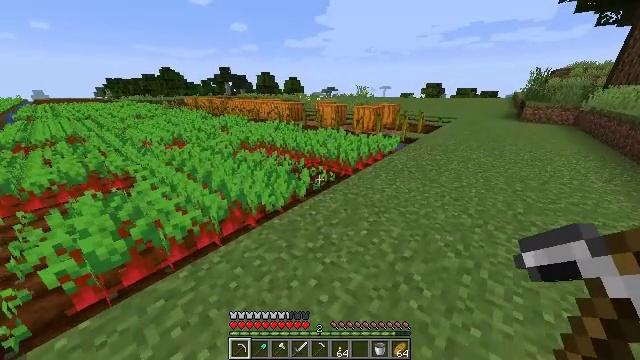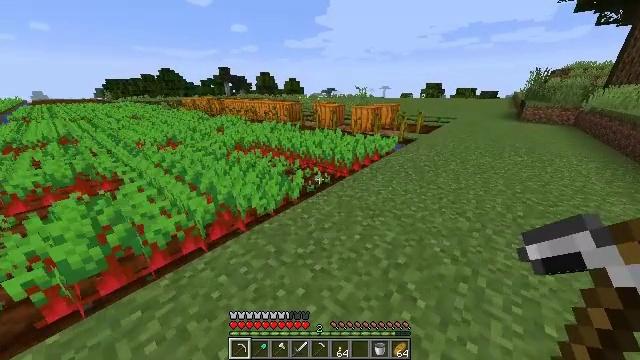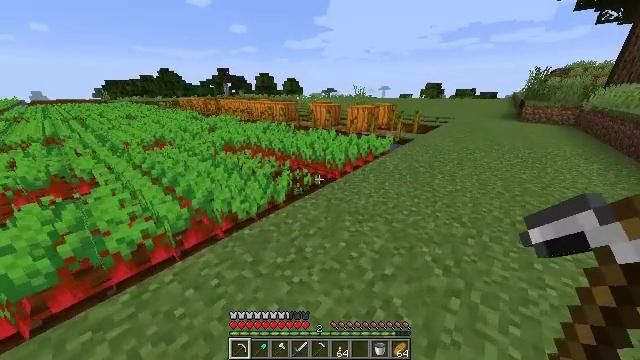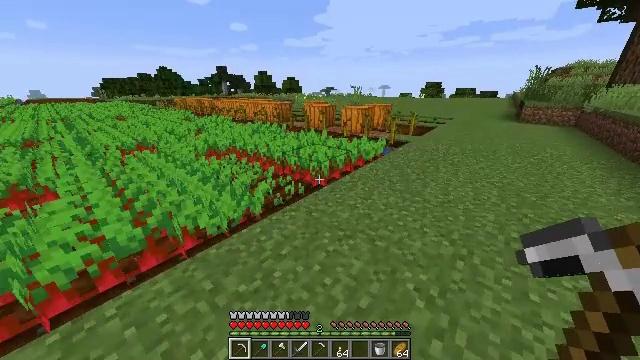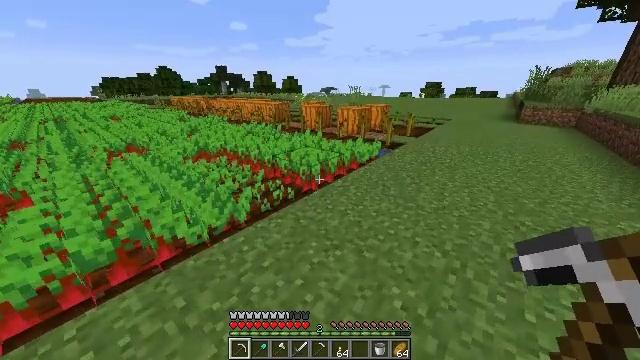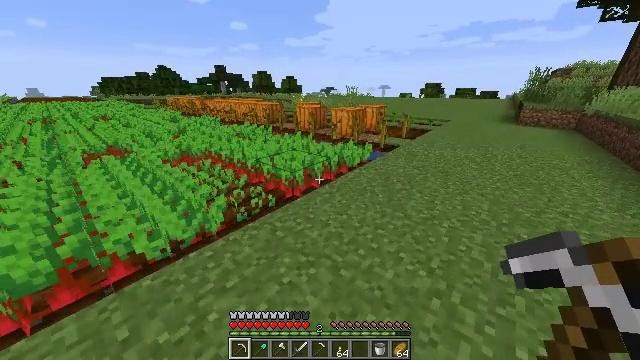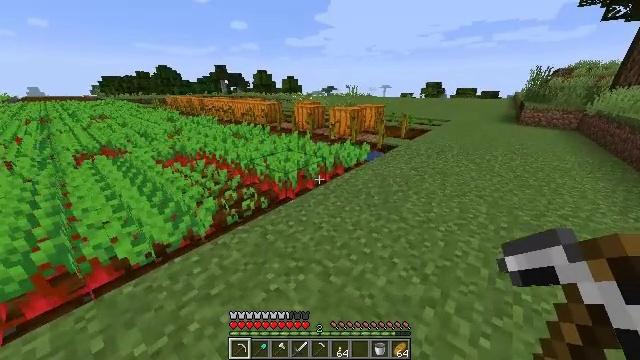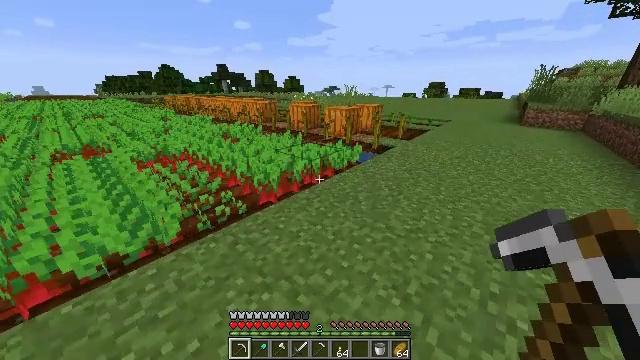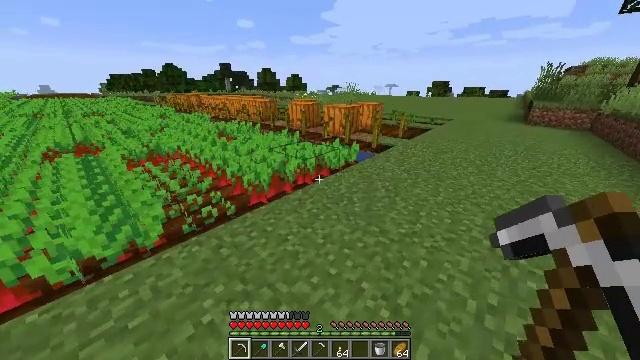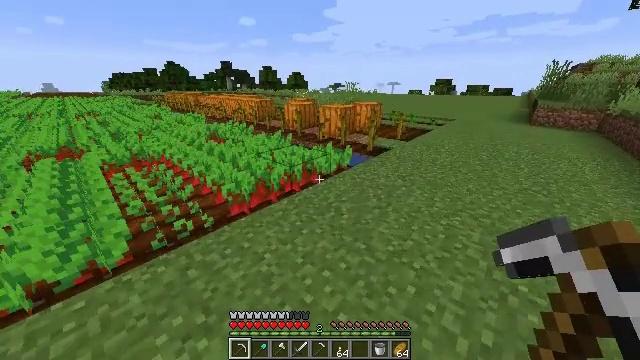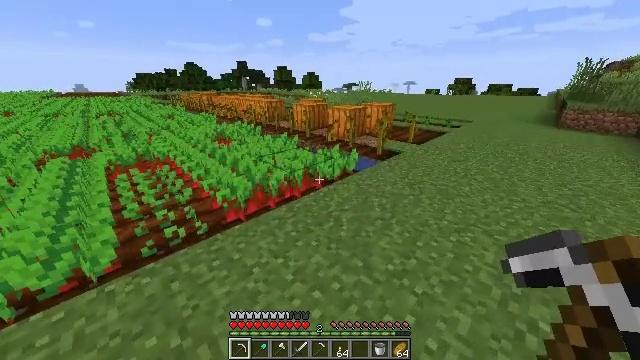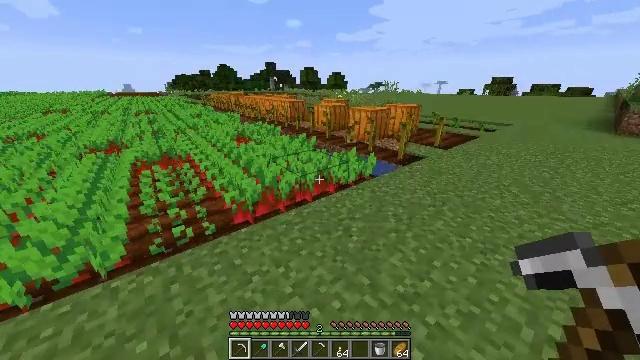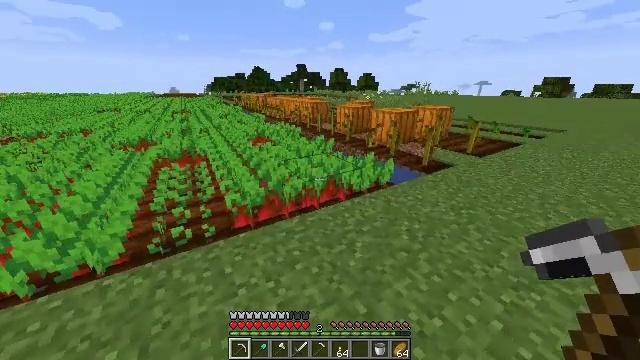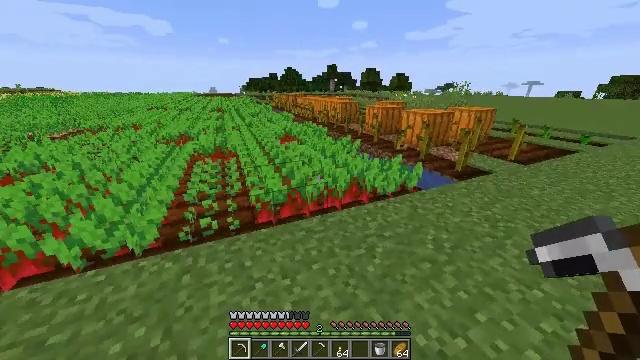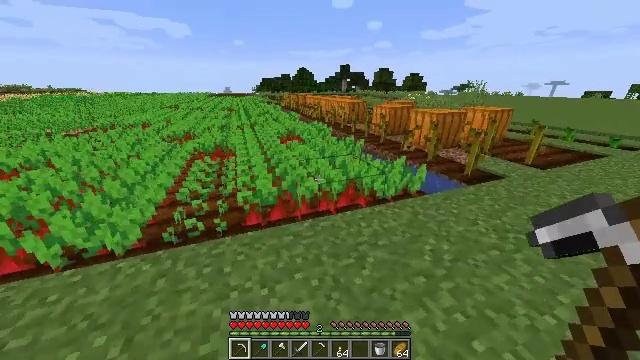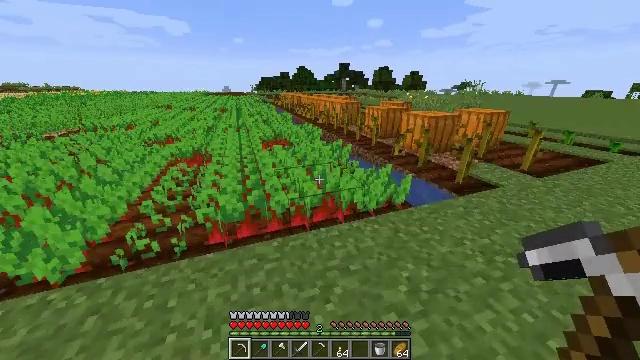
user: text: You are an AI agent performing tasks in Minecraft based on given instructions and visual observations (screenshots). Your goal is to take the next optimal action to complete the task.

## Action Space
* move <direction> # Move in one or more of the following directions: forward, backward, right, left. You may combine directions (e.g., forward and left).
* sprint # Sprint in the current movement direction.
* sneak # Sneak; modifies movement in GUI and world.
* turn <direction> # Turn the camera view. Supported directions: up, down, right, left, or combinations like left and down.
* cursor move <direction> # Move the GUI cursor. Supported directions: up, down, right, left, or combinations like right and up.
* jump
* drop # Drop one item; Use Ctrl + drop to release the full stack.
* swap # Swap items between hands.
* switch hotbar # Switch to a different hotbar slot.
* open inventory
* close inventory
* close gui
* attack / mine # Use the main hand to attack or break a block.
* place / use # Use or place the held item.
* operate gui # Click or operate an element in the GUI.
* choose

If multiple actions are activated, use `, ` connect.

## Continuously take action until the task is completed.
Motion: motion action
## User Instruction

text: Gather a pumpkin block.
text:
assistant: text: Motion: move forward and move right, sprint
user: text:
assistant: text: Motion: move forward and move right, sprint
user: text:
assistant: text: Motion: move forward and move right, sprint
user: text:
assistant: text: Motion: move forward and move right, sprint
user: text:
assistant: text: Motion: move forward and move right, sprint
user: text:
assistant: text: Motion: move forward and move right, sprint
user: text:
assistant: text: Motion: move forward and move right, sprint
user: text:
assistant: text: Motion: move forward and move right, sprint
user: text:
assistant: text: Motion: move forward and move right, sprint
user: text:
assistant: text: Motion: move forward and move right, sprint, turn left
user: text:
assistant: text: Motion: move forward and move right, sprint, turn left
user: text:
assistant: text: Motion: move forward and move right, sprint, turn left
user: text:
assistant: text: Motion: move forward and move right, sprint, turn left
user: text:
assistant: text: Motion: move forward and move right, sprint, turn left
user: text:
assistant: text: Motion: move forward and move right, sprint
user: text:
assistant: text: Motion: move forward and move right, sprint
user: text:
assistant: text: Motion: move forward and move right, sprint
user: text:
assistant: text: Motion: move forward and move right, sprint
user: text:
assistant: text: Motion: move forward and move right, sprint
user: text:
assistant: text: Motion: move forward and move right, sprint
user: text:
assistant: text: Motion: move forward and move right, sprint
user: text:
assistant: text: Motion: move forward and move right, sprint
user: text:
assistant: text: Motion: move forward and move right, sprint
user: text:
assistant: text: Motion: move forward and move right
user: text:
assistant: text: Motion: move right
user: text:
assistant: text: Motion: move right
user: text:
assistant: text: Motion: move right
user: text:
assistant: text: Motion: move right
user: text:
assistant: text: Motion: move right
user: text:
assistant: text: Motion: move right